Question: I am interested in creating an app that starts with a menu which may possibly contain an options view, then steps from the menu view to a data-item selection view, then to a configuration view, and finally a result view that displays progress or changes. I want to have this process be repeatable like a loop, and have the user be able to jump backwards to a previous view if necessary. Jumping from view to view would of course be a user input / output with a button or something. FYI, I am using Xcode 5.1.1.
What would be the best approach to this? What kind of view controller is going to do the trick? I have heard a lot about navigation controllers, tables, etc.. but am having a hard time figuring out what to use in my case.
Below is a state-diagram similar to what I would like to do...

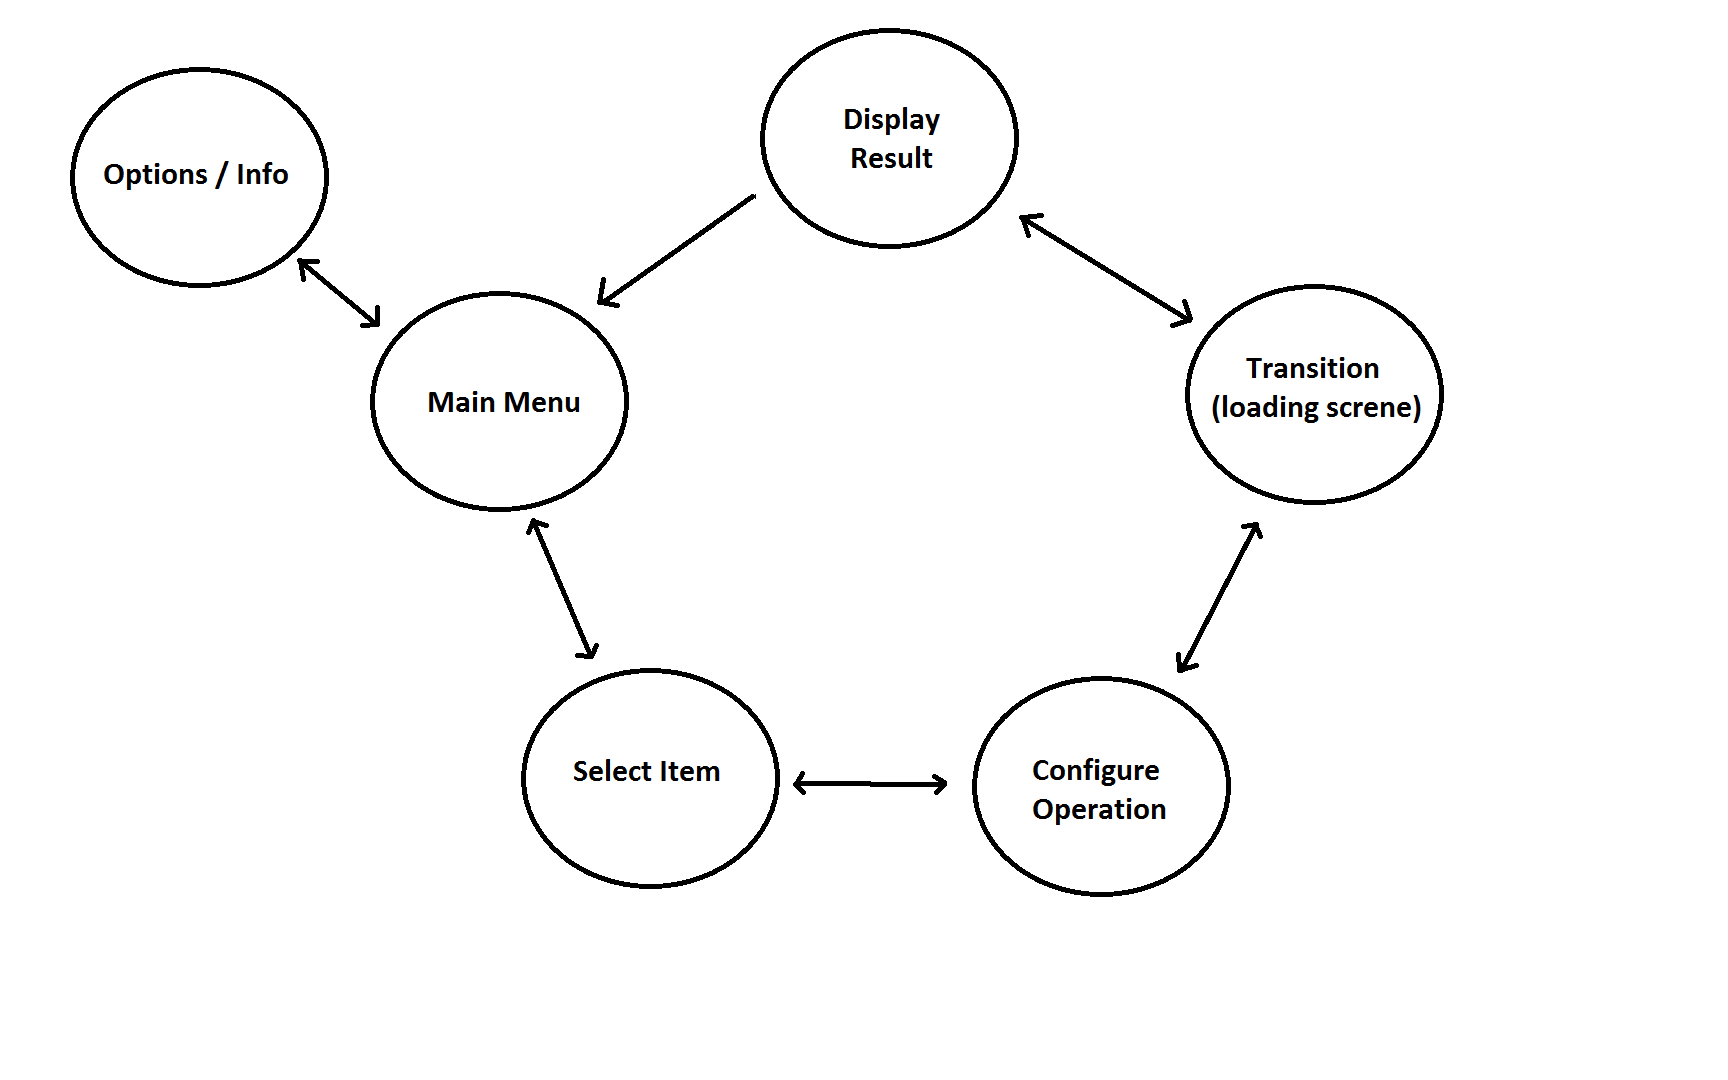
Answer: A <URL> should work great as your root view controller. It automatically includes a back button, and you can use the popToRootViewController method to return to the root of the navigation controller. You can set up a navigation controller as your root view controller from the applicationDidFinishLaunching method using this code.
'''
MainMenuViewController *mainMenuViewController = [[MainMenuViewController alloc] init];
UINavigationController *navController = [[UINavigationController alloc] initWithRootViewController:mainMenuViewController;
self.window.rootViewController = navController;
'''
For more information take a look at apples UINavigationController programming guide <URL>
Each of your other screens may use different types of view controllers depending on their specific needs. If you need to display a list of items, definitely look into a UITableView. Apple's documentation for a UITableViewController can be found here <URL>